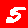
Digit: 5